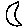
Label: moon